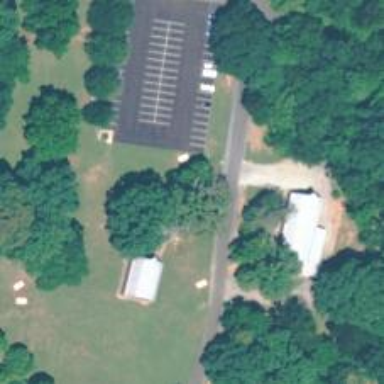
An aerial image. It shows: Disc golf basket.